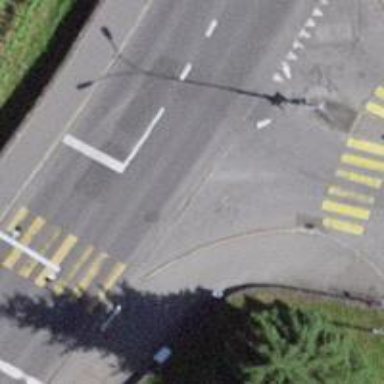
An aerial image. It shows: Road with traffic signals.